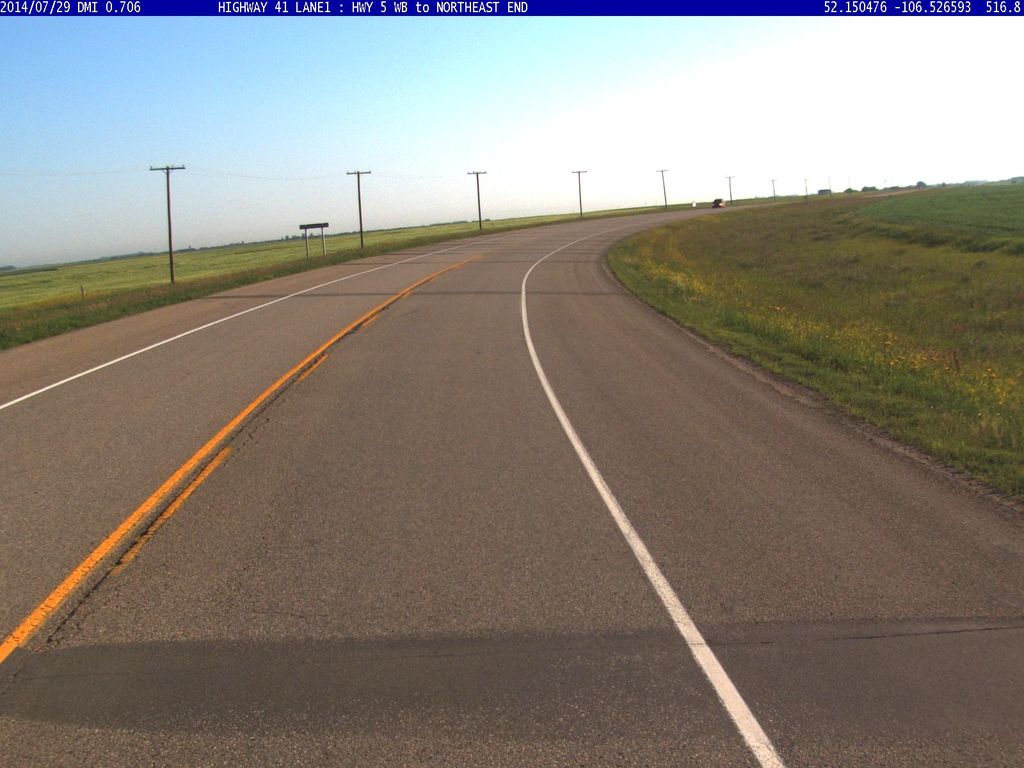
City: saskatoon